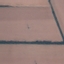
Label: AnnualCrop